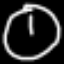
Label: clock